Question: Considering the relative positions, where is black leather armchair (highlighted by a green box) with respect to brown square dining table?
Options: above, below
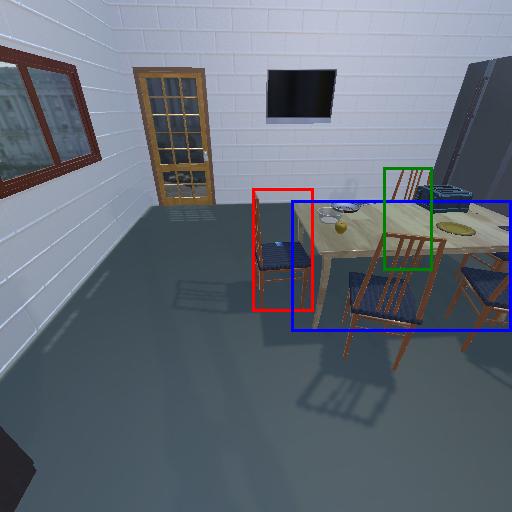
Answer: above